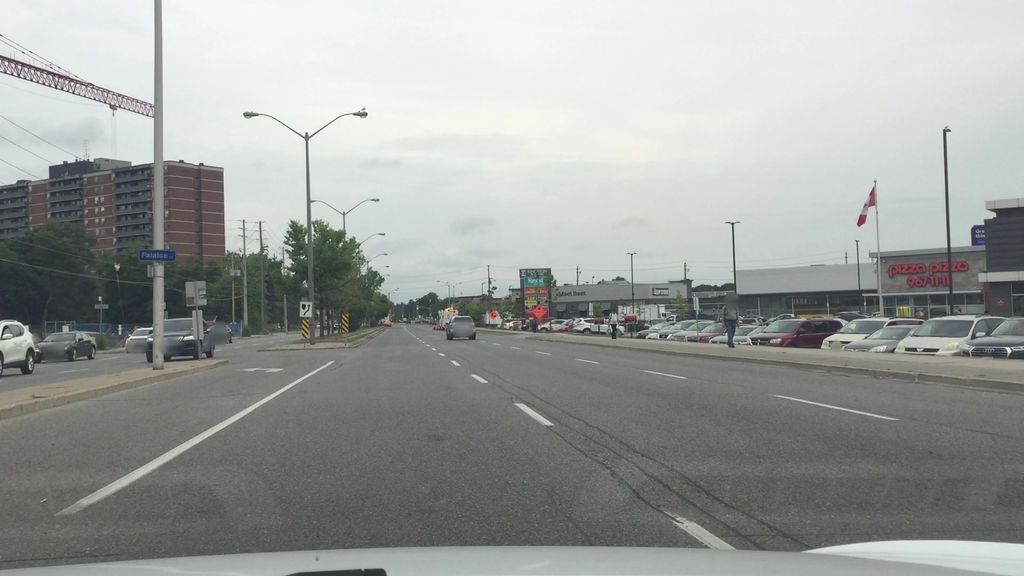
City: toronto